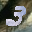
Label: 3